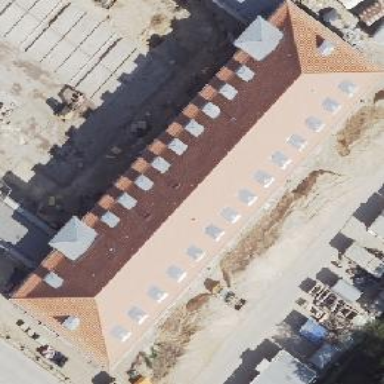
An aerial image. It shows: Building with hipped roof shape.